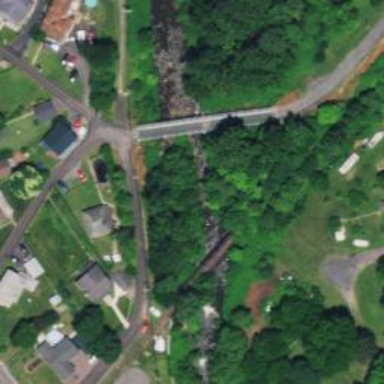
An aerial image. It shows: Railway bridge.